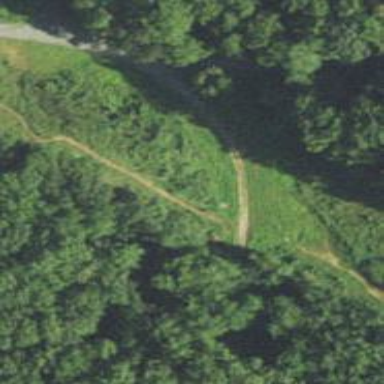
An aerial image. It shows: Path.